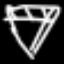
Label: diamond